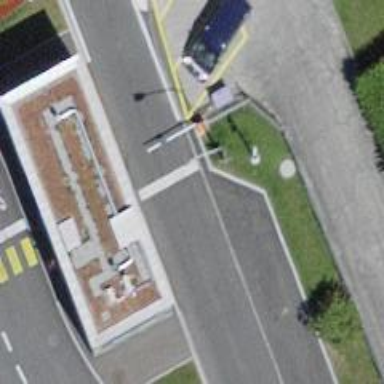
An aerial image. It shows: Lift gate barrier.